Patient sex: M
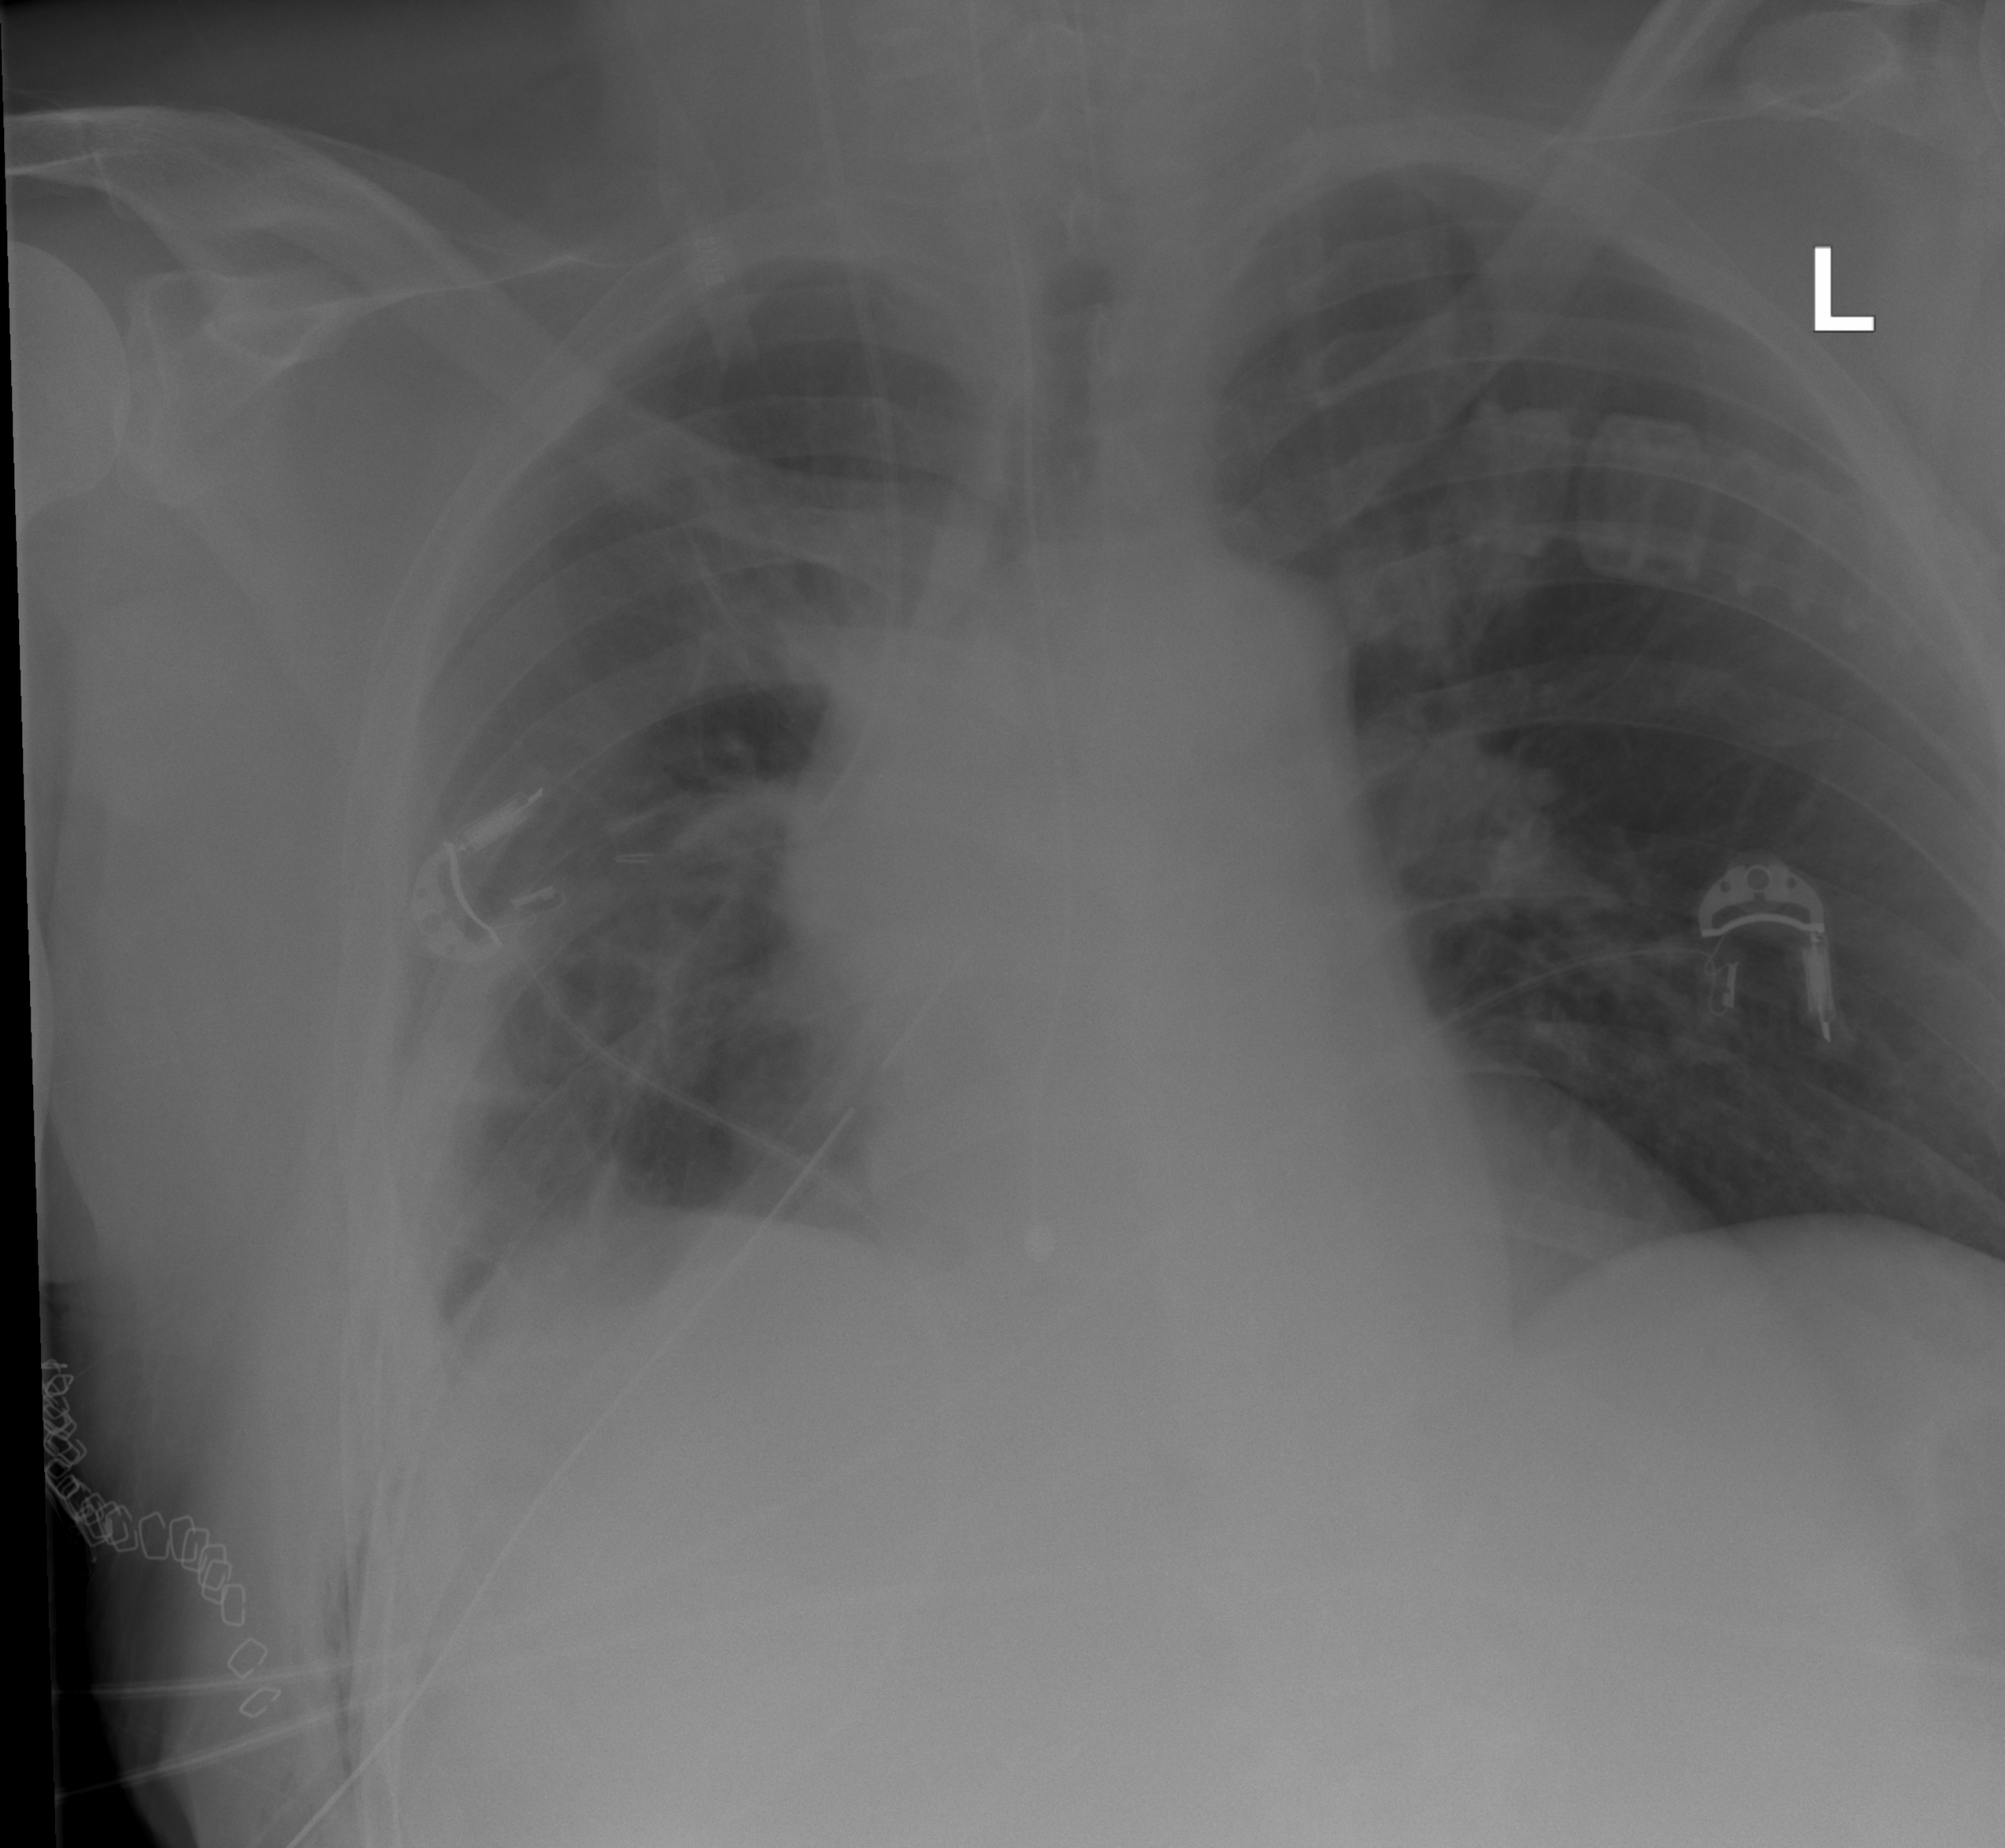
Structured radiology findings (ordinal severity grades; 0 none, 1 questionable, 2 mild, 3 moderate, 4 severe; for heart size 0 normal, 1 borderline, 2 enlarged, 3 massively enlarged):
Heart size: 0
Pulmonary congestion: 0
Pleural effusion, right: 0
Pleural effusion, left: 0
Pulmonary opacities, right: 0
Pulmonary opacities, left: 0
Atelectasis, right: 2
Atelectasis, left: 0